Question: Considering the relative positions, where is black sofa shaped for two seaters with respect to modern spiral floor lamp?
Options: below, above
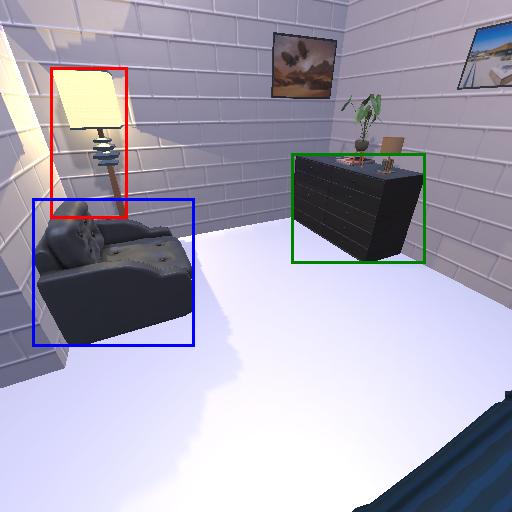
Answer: below